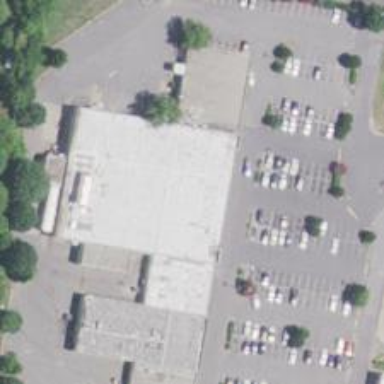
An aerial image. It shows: Supermarket.